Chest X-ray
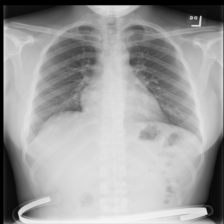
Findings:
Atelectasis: negative
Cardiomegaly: negative
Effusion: negative
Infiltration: negative
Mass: negative
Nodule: negative
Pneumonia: negative
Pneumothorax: negative
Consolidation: negative
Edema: negative
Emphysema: negative
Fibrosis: negative
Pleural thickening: negative
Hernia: negative